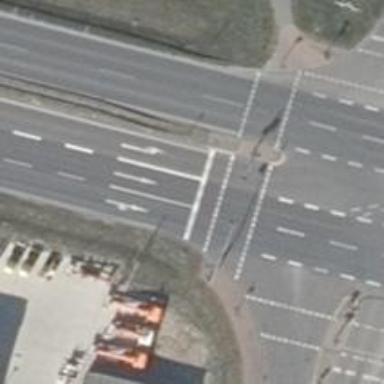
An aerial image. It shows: Road with traffic signals for signaling.